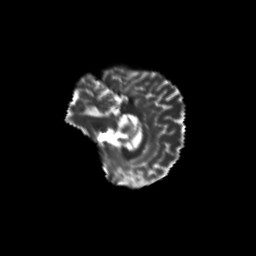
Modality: T2w
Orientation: sagittal
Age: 42
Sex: female
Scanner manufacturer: siemens
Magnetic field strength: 3 T
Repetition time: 8.6 s
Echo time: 0.095 s